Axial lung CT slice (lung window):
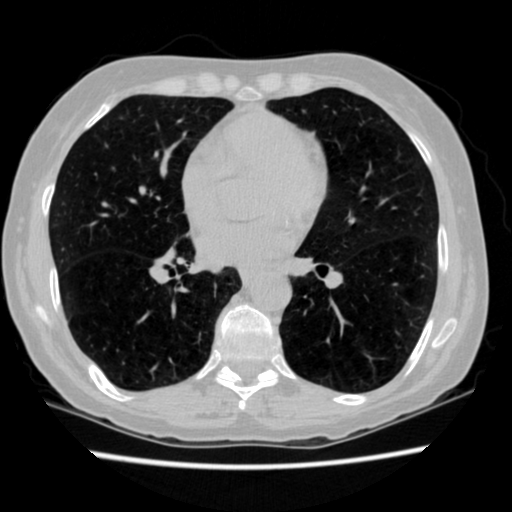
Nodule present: no